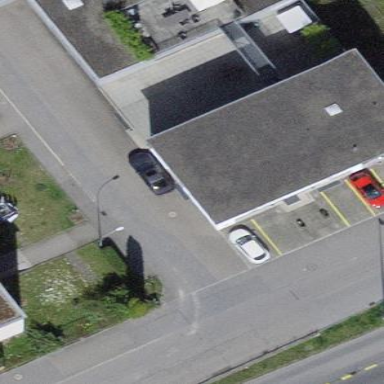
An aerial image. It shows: Commercial building with furniture shop.